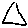
Label: triangle